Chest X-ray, PA view. Patient: 54 years old, sex F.
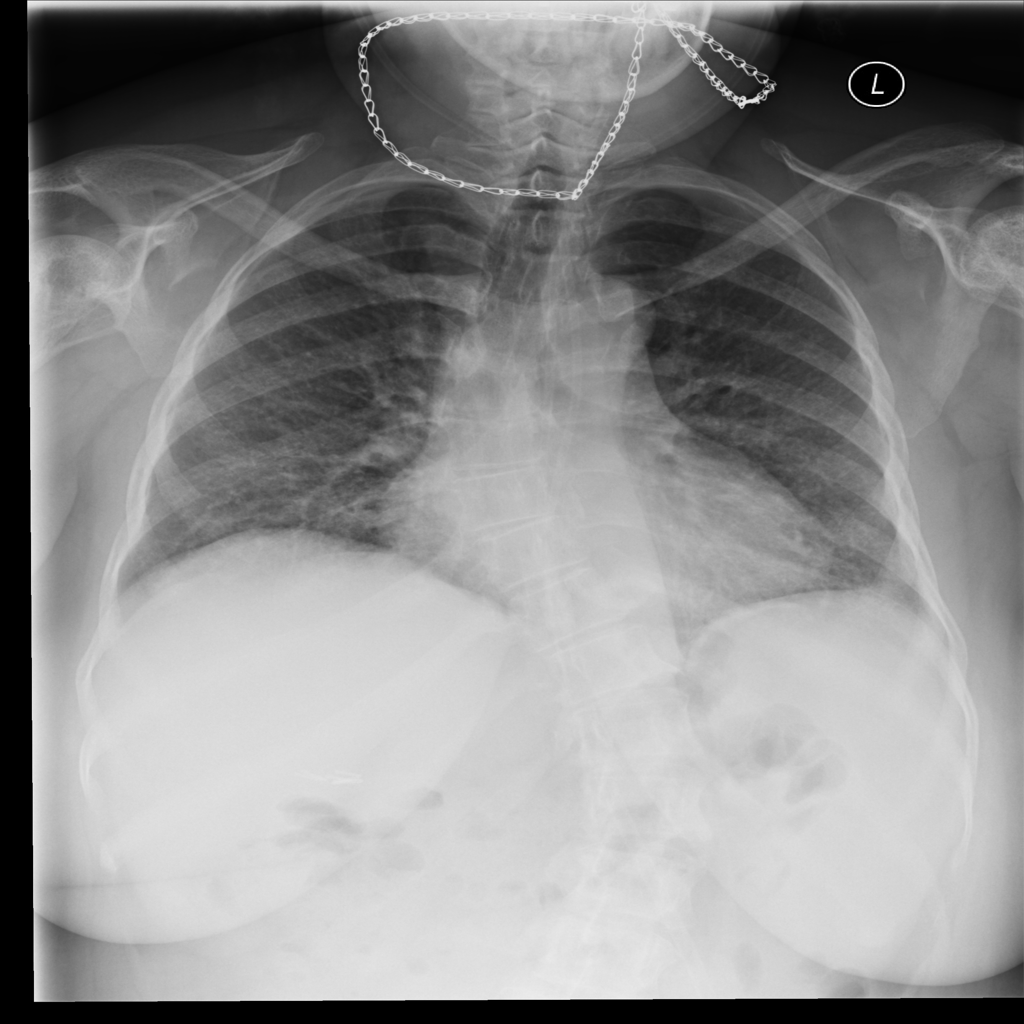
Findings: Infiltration